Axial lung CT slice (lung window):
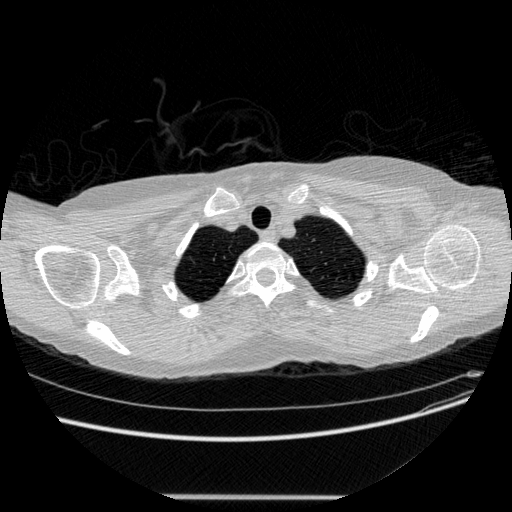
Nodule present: no